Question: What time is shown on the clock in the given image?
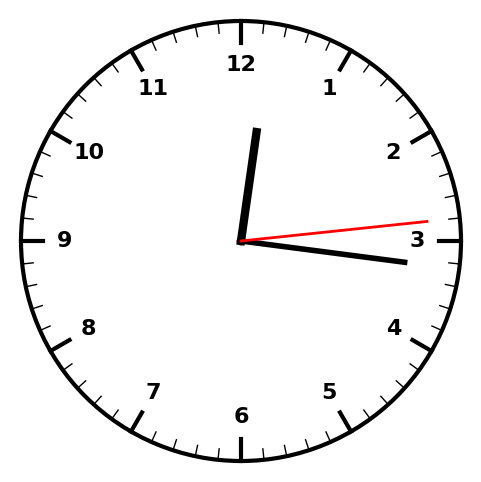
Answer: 12:16:14